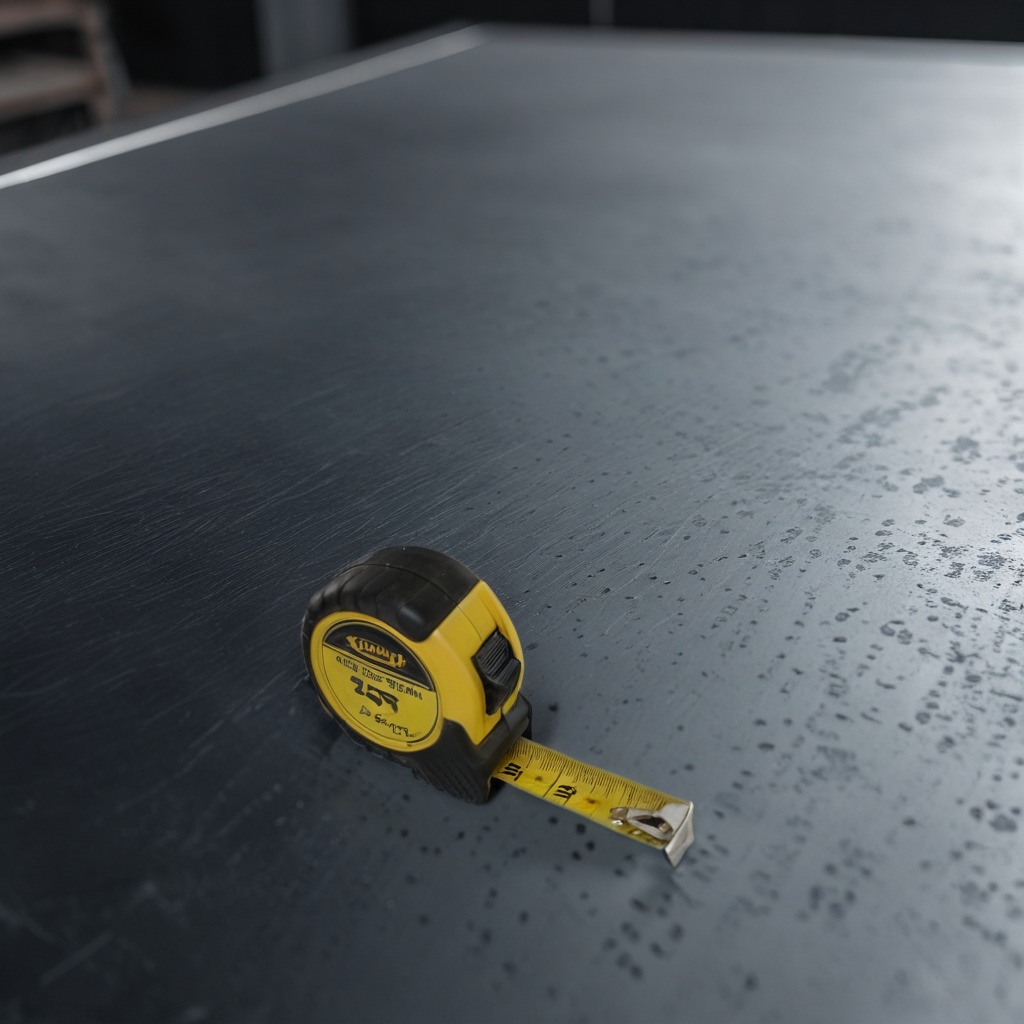
A measuring tape lies on a cold steel table in a mining workshop gritty textures.